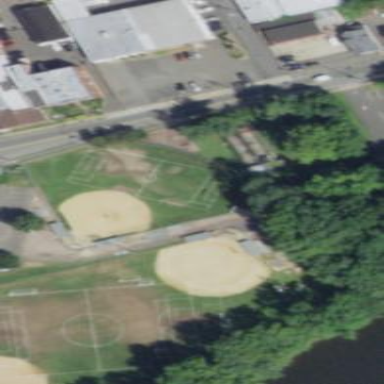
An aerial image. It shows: Baseball pitch for leisure land activities.